Question: I have to develop a very large platform and I need some improvements in some plugins.
Basically, I have a template which use smarty as engine (it doesn't matter this) and I have this code in that template:
'''
<div class="imageLoader">
<div id="main_picture" data-instance="article" data-location="{$smarty.session.CONFIG.DIR.C_PHOTOS_DIR}">
{if $data.main_picture}
<input type='hidden' name='main_picture' value="{$data.main_picture}" />
<img src="{$smarty.session.CONFIG.DIR.C_PHOTOS_DIR}{$data.main_picture}" />
<span class="NTPDelete" onclick="javascript: ntpDeleteImage(this);">
{$smarty.session.language.ntp.delete}
</span>
{else}
<span class="NTPOpenLoader" onclick='javascript: ntpOpenLoader(this);'>
{$smarty.session.language.ntp.add}
</span>
{/if}
</div>
</div>
'''
I have also a js script which contains this code:
'''
function ntpDeleteImage(elem) {
var parent = $(elem).parent();
var szInstanceName = $(parent).attr('data-instance');
var params = {
'filename' : encodeURI($(parent).find('input').val()),
'instance': szInstanceName
};
$.post("./ajax/ntp.delete.php", params, function(data){
})
.done(function(data){
$(parent).find('img, span').remove();
$(parent).find('input').val('');
$("<span />", {
class: 'NTPOpenLoader'
}).html(ntpAddPictureText).appendTo(parent);
$(parent).on('click', 'span.NTPOpenLoader', function(){
ntpOpenLoader(elem);
});
});
}
function ntpOpenLoader(elem){
var parent = $(elem).parent();
var szInstanceName = $(parent).attr('data-instance');
console.log(parent);
window.open("ntp.loader.php?id=" + parent[0].id + "&amp;instance=" + szInstanceName, "_blank", "width=400,height=170,top="+event.clientY+",left="+(event.clientX-150));
}
'''
Method 'ntpOpenLoader()' have two contexts: first is the method ntpDeleteImage and the second is directly from template code (see template code above).
When I run 'ntpOpenLoader()' directly from template code it works fine.
When I run 'ntpOpenLoader()' from 'ntpDeleteImage()' context my span dom doesn't see the parent. Actually, I don't think that my span (with NTPOpenLoader class) retrieve correctly the parent.
Debugging this from Chrome I have in console as follow:
1. In (template context) console return. [div#main_picture, prevObject: n.fn.init[1], context: span.NTPOpenLoader]
2. In context of running from ntpDeleteImage I have: [prevObject: n.fn.init[1], context: span.NTPOpenLoader]

This means I have an object without parent.
Please help me find my error and also correct me where I'm wrong.
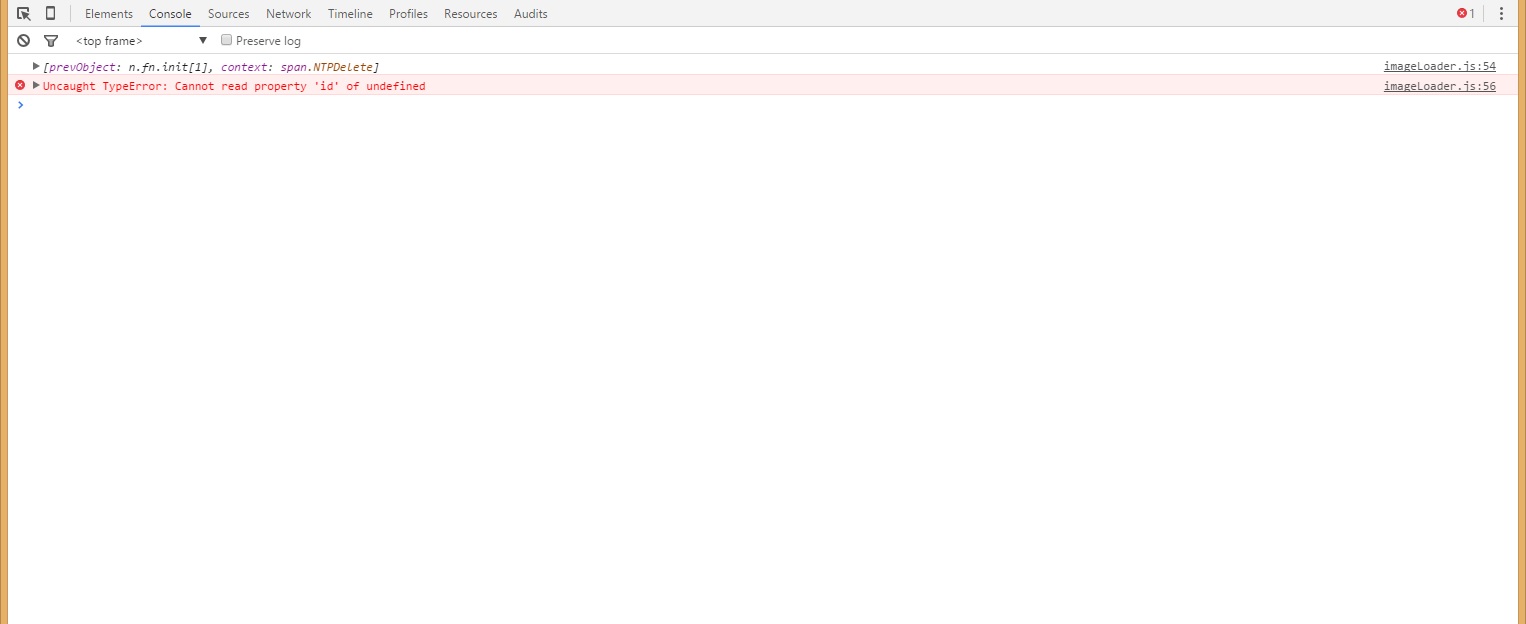
Answer: I'm was totally idiot to forgot the context of elem inside of onclick event binding. The correct call is ntpOpenLoader(this). Now it's work perfectly.
Thanks folks!